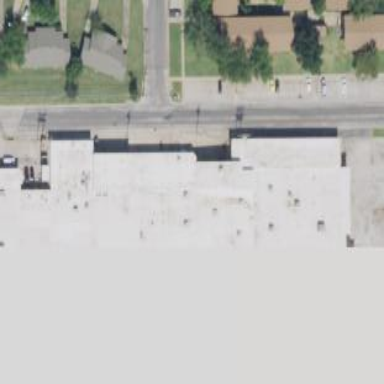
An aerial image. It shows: Retail building.